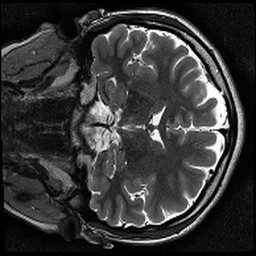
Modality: T2w
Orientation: coronal